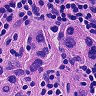
Metastatic tissue present: yes